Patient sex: M
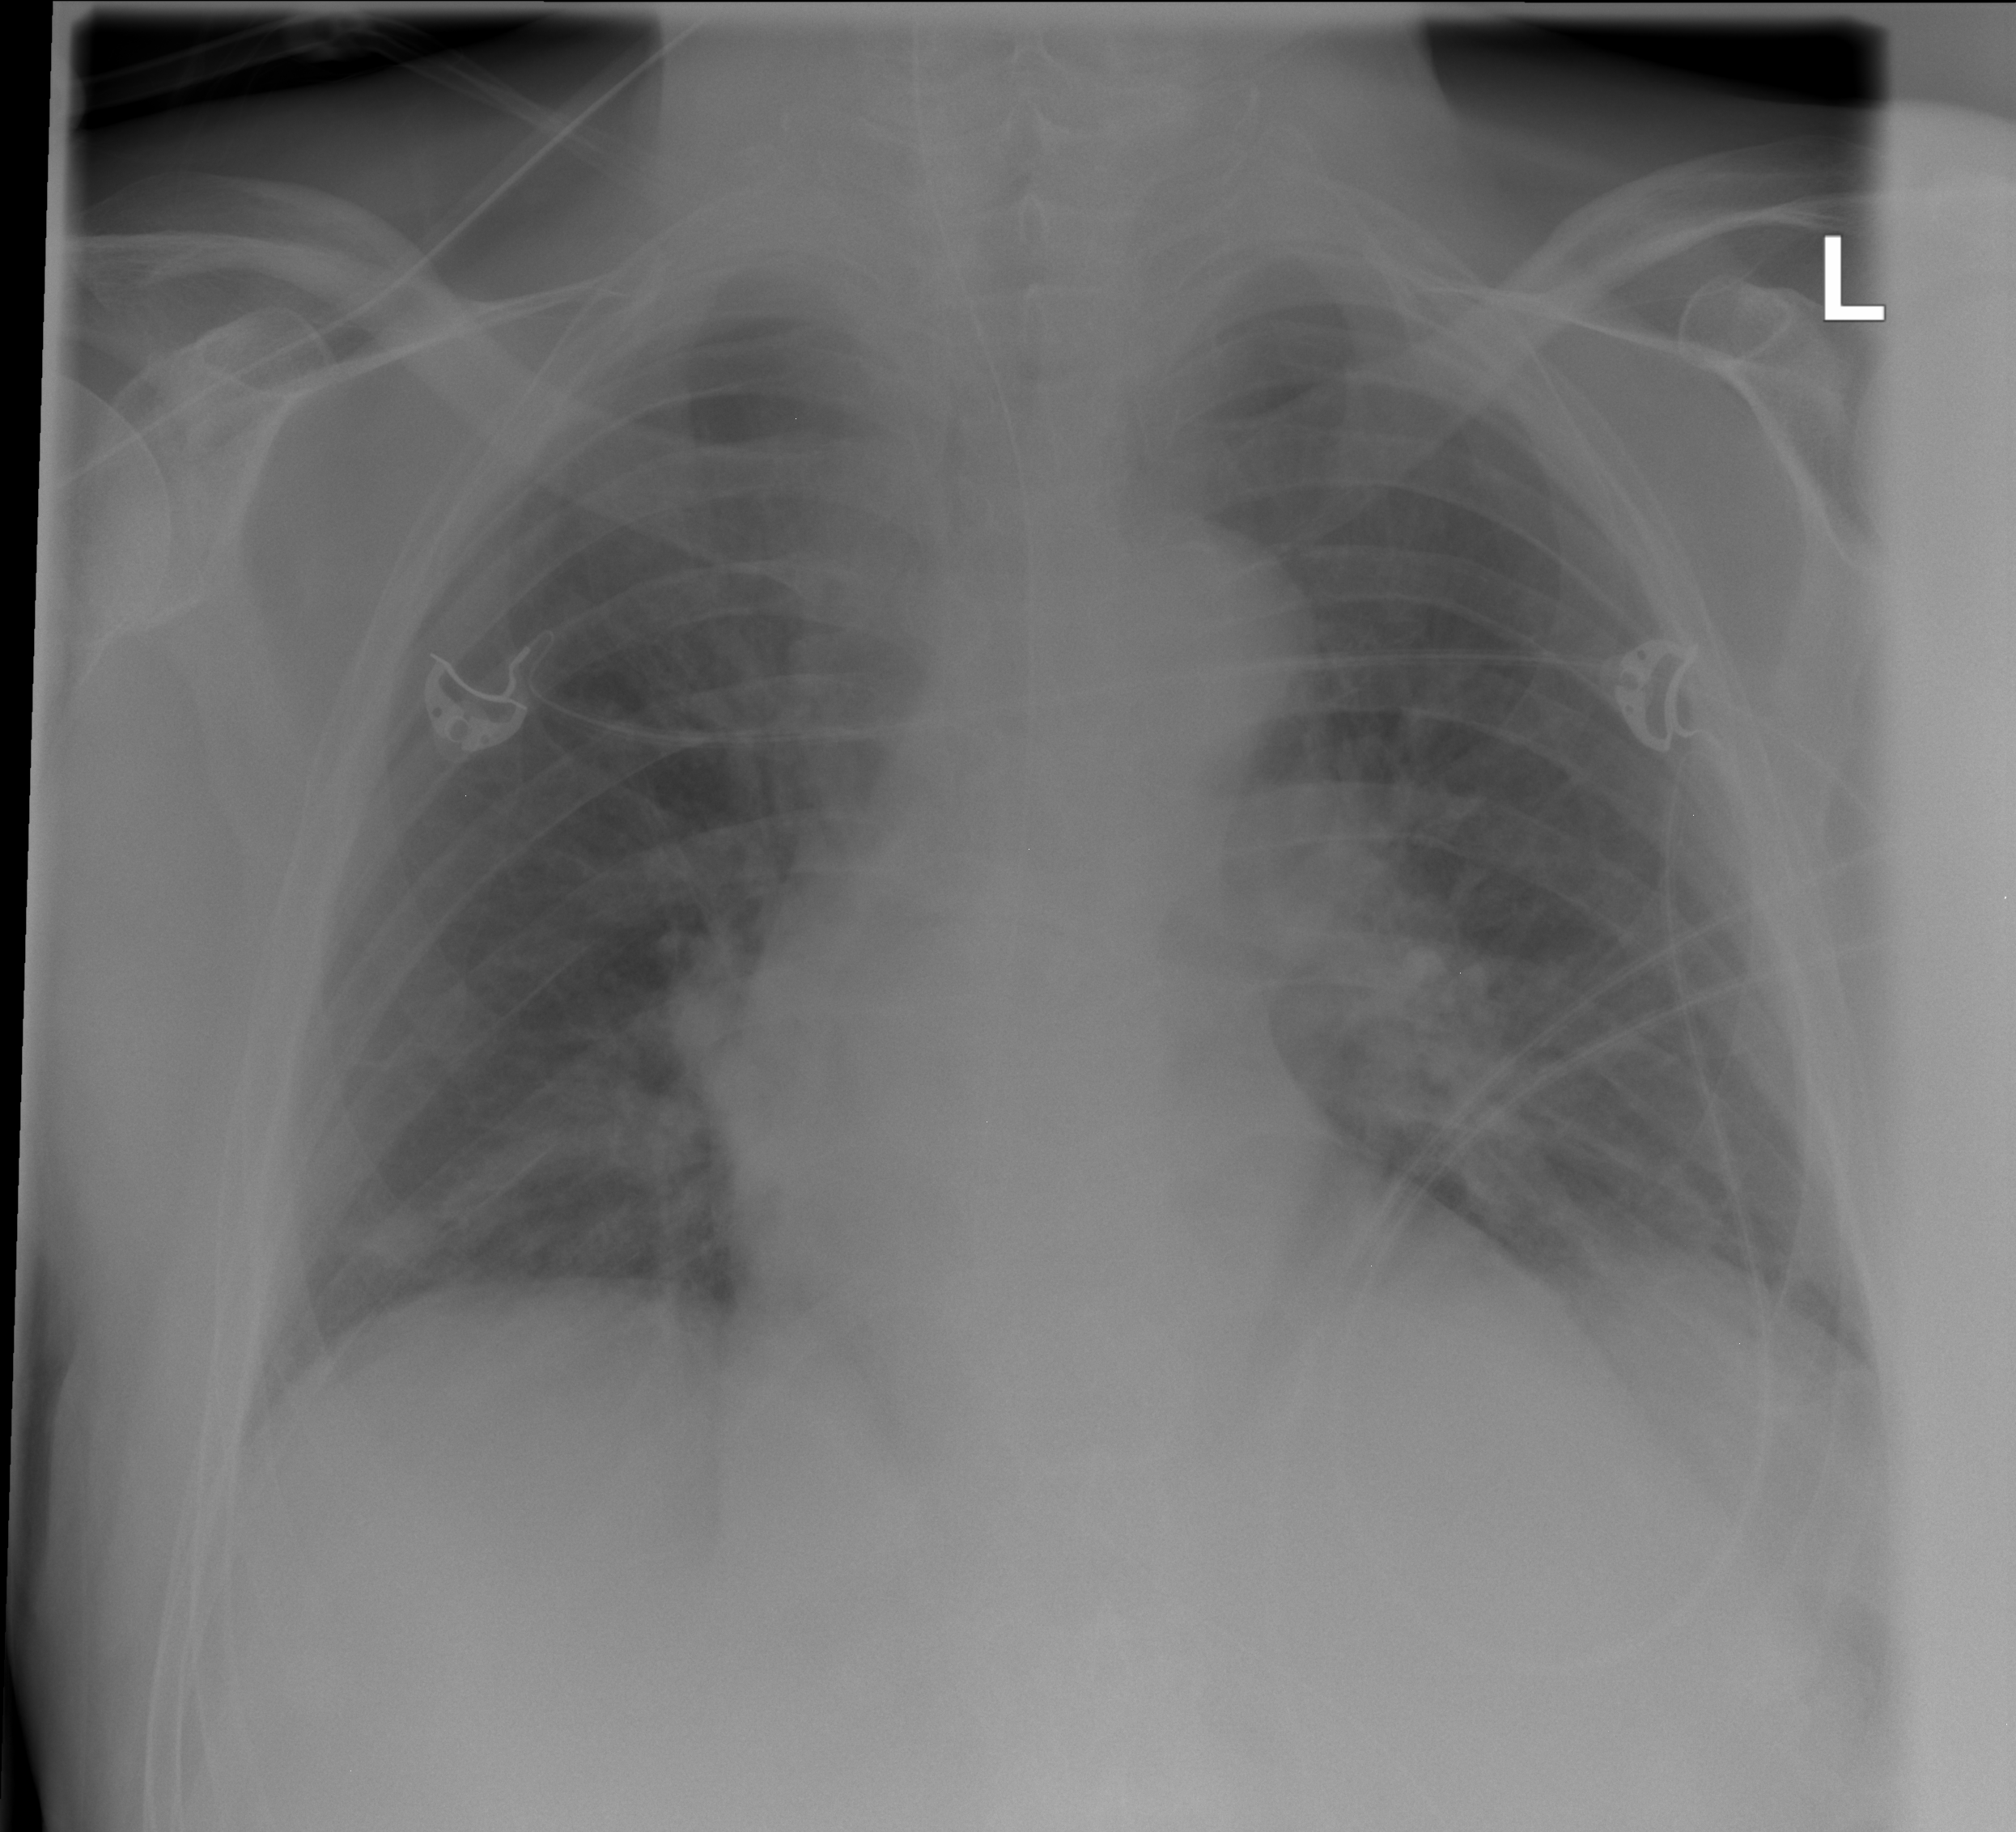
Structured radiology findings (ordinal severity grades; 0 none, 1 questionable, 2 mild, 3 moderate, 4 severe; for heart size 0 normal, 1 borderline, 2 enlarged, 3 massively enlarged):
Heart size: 0
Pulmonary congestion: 1
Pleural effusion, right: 0
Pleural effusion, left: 0
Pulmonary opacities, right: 2
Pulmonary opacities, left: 2
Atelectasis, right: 0
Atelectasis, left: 0